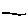
Label: line